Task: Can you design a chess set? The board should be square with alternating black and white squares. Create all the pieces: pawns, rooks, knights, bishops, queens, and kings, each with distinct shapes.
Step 5275:
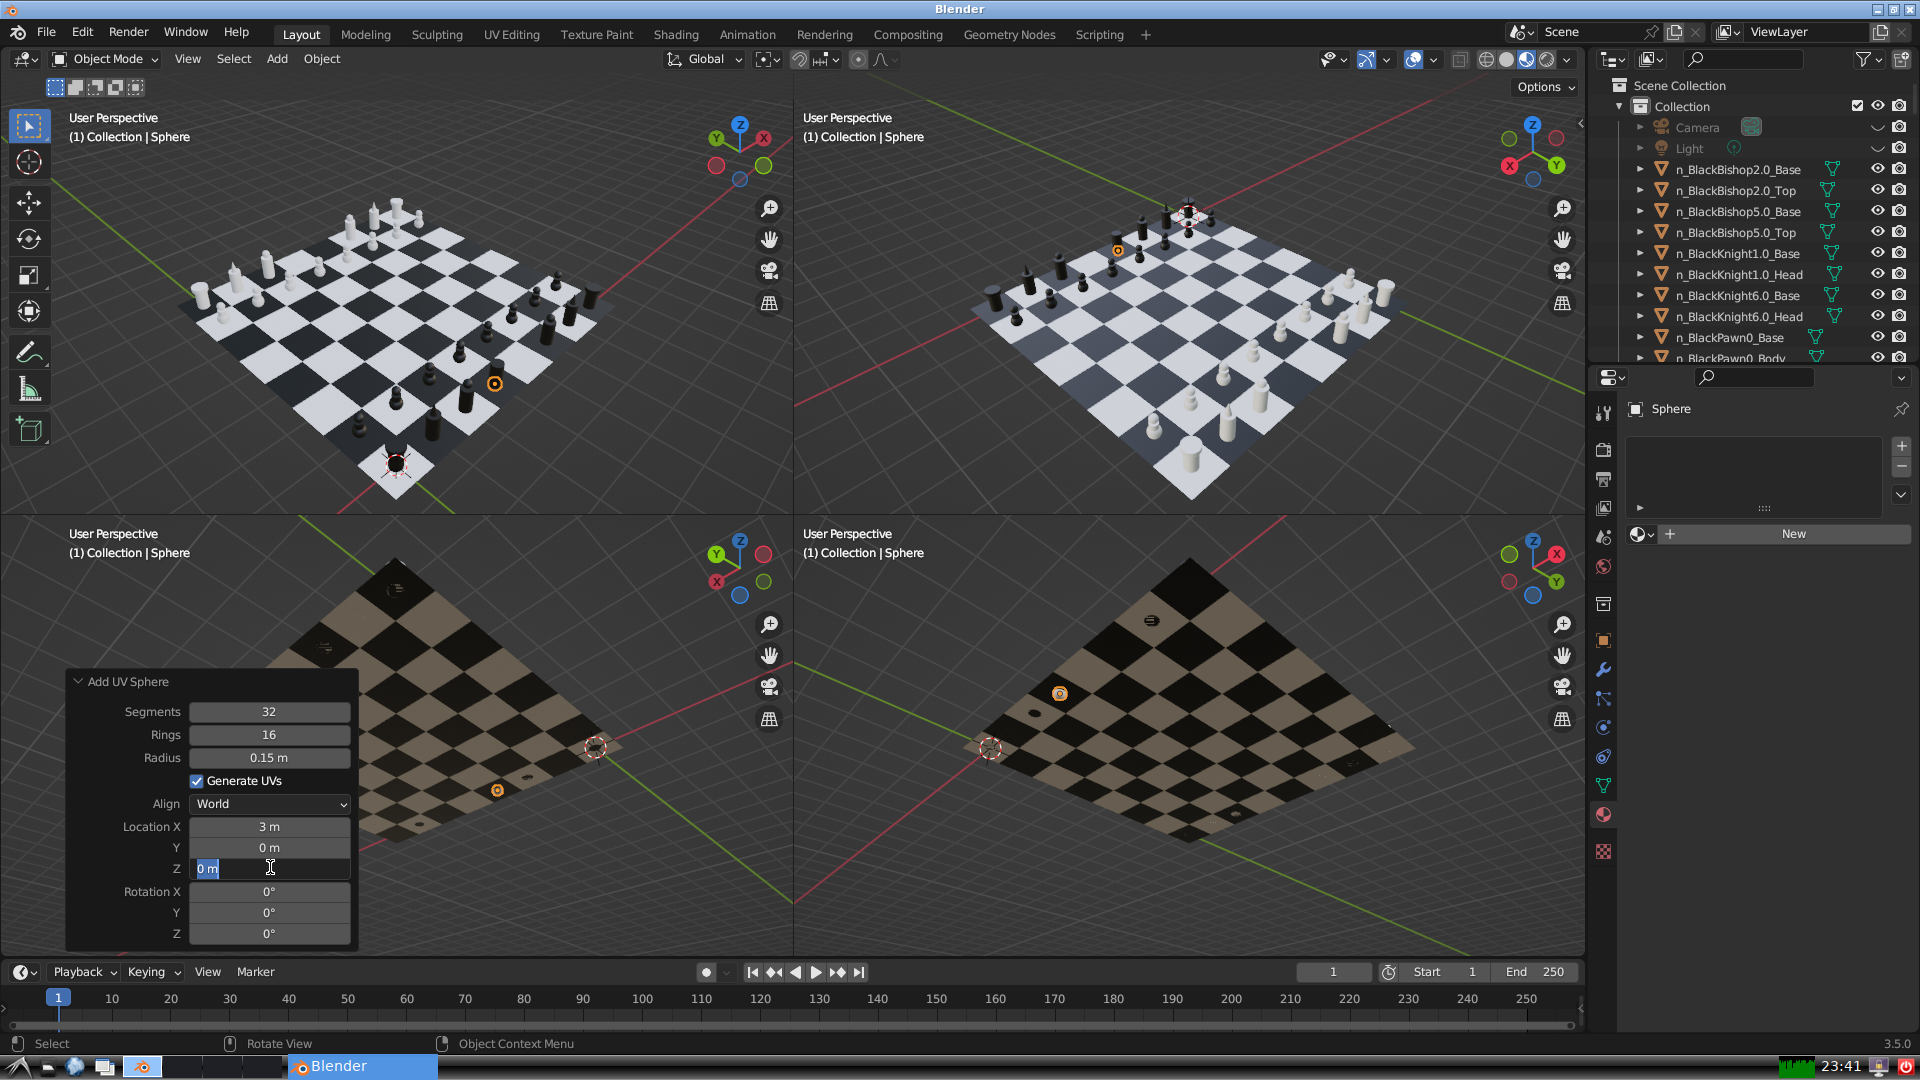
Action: input_text: 0.7